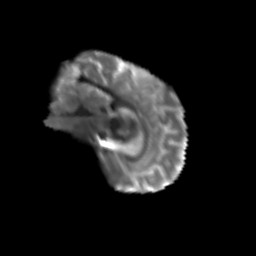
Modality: T2w
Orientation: sagittal
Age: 70
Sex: female
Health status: ill
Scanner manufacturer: siemens
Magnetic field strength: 3 T
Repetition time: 8.7 s
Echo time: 0.11 s